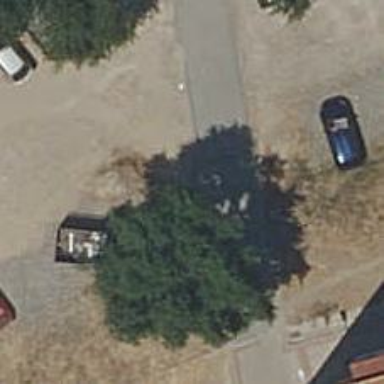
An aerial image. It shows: Bollard barrier.